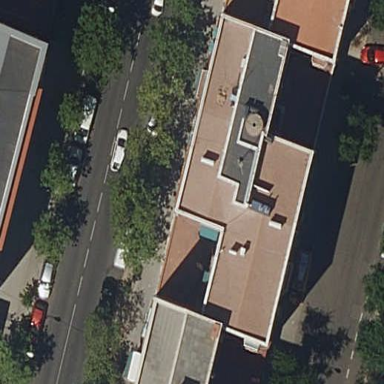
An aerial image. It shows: Apartment building that also houses ambulance station.